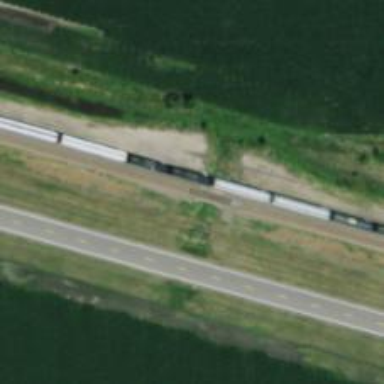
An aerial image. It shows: Railway with two tracks.